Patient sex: F
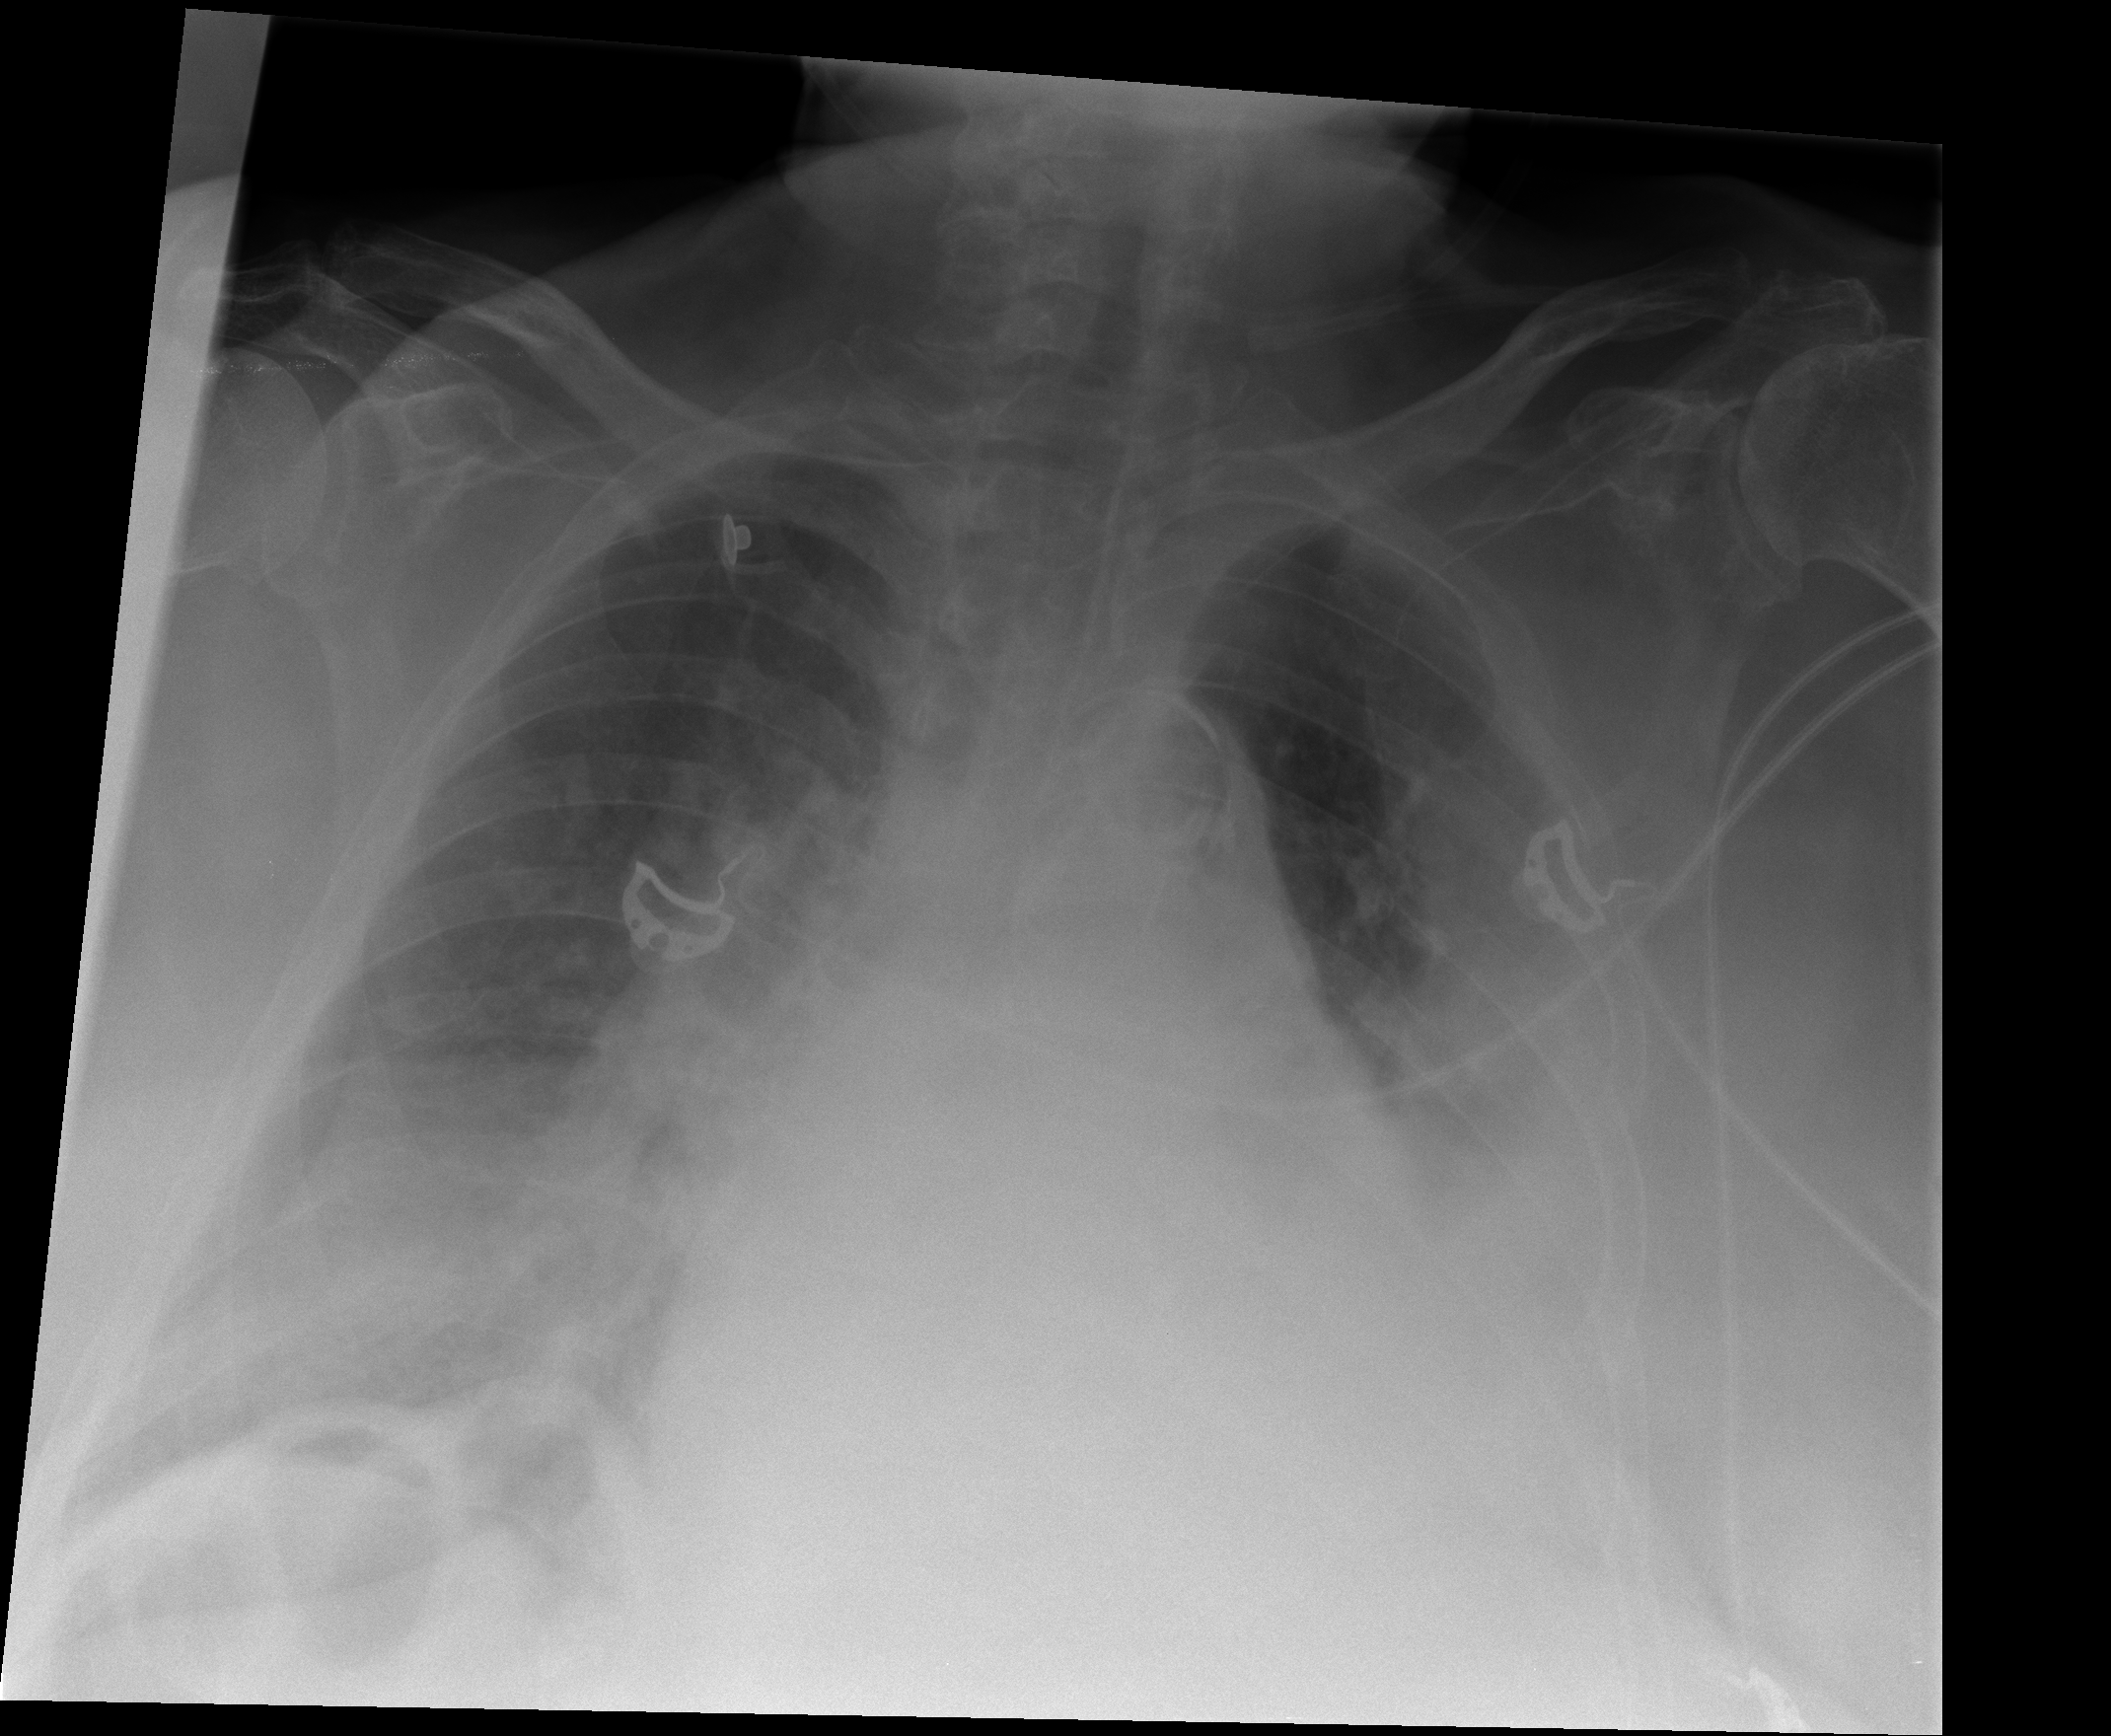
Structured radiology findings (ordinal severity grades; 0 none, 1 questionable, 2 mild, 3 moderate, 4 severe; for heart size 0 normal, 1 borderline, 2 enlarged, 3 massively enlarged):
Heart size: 3
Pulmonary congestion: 0
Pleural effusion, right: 0
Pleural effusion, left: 3
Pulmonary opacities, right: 2
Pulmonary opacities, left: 2
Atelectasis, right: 2
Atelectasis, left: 2